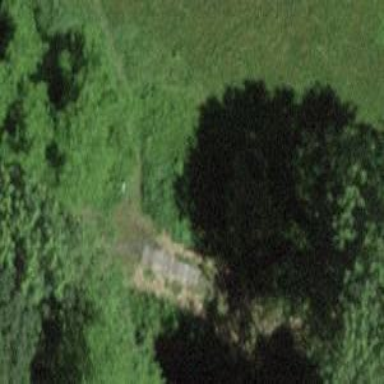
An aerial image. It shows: Path on bridge with excellent trail visibility.